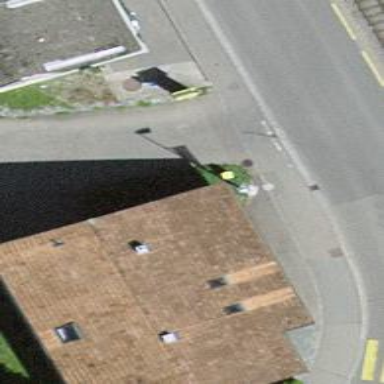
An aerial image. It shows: Post box.